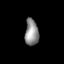
Tissue: lung
Cell type: Others
Senescence score: 0.2208
Nuclear area (px): 357
Mean DAPI intensity: 141.185